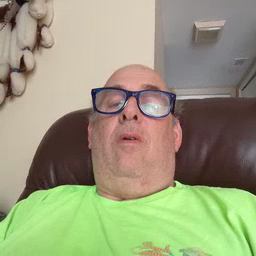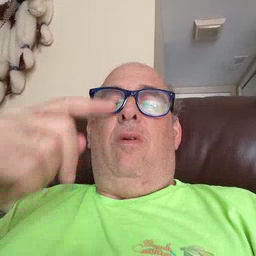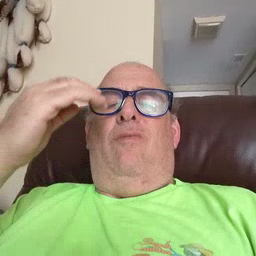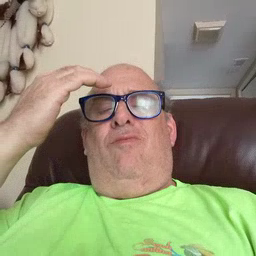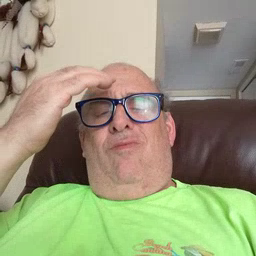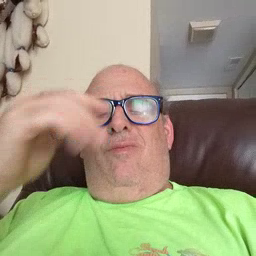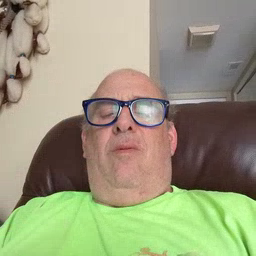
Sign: think